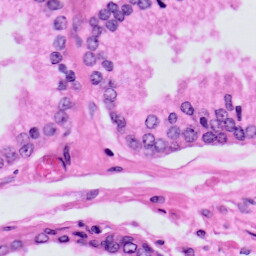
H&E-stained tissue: Prostate